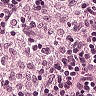
Metastatic tissue present: no